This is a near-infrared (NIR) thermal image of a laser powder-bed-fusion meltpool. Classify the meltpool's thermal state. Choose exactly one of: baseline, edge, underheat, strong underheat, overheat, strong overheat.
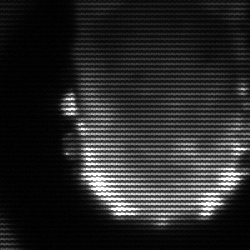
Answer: baseline